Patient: sex M, age 33
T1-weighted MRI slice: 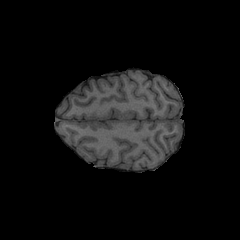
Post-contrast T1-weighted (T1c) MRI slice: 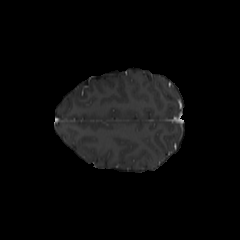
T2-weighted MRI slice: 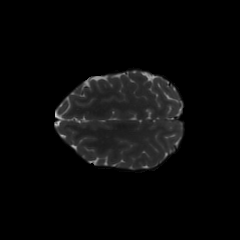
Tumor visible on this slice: no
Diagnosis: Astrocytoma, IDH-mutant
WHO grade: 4